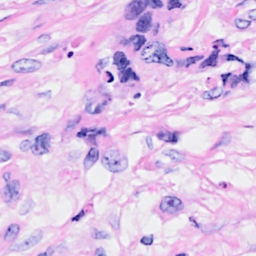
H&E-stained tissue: Breast